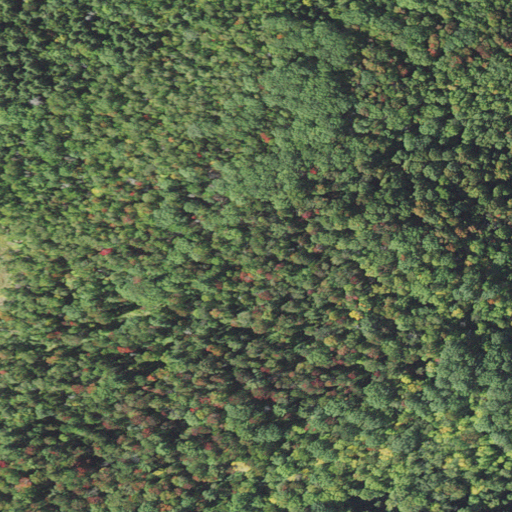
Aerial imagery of mountain in New Hampshire named Marston Hill containing deciduous forest, mixed forest, and evergreen forest